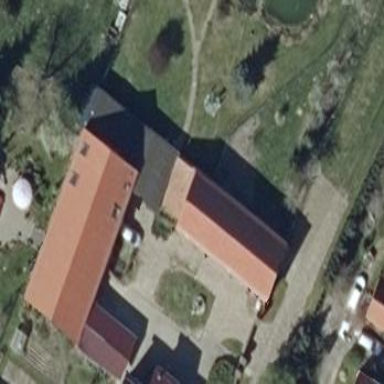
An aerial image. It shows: Farm auxiliary building with gabled roof.